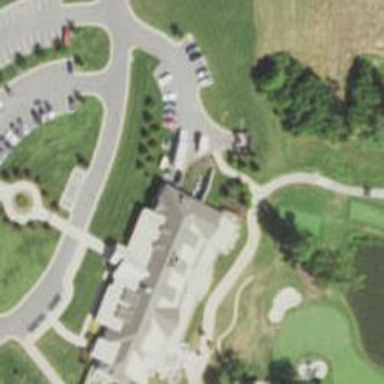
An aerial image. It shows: Pathway for golfing.